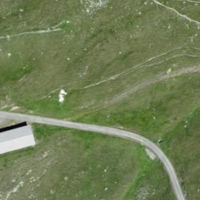
EUNIS habitat code: 26
Species observed at this site:
Linaria cannabina
Montifringilla nivalis
Oenanthe oenanthe
Sempervivum montanum
Geum montanum
Anthus spinoletta